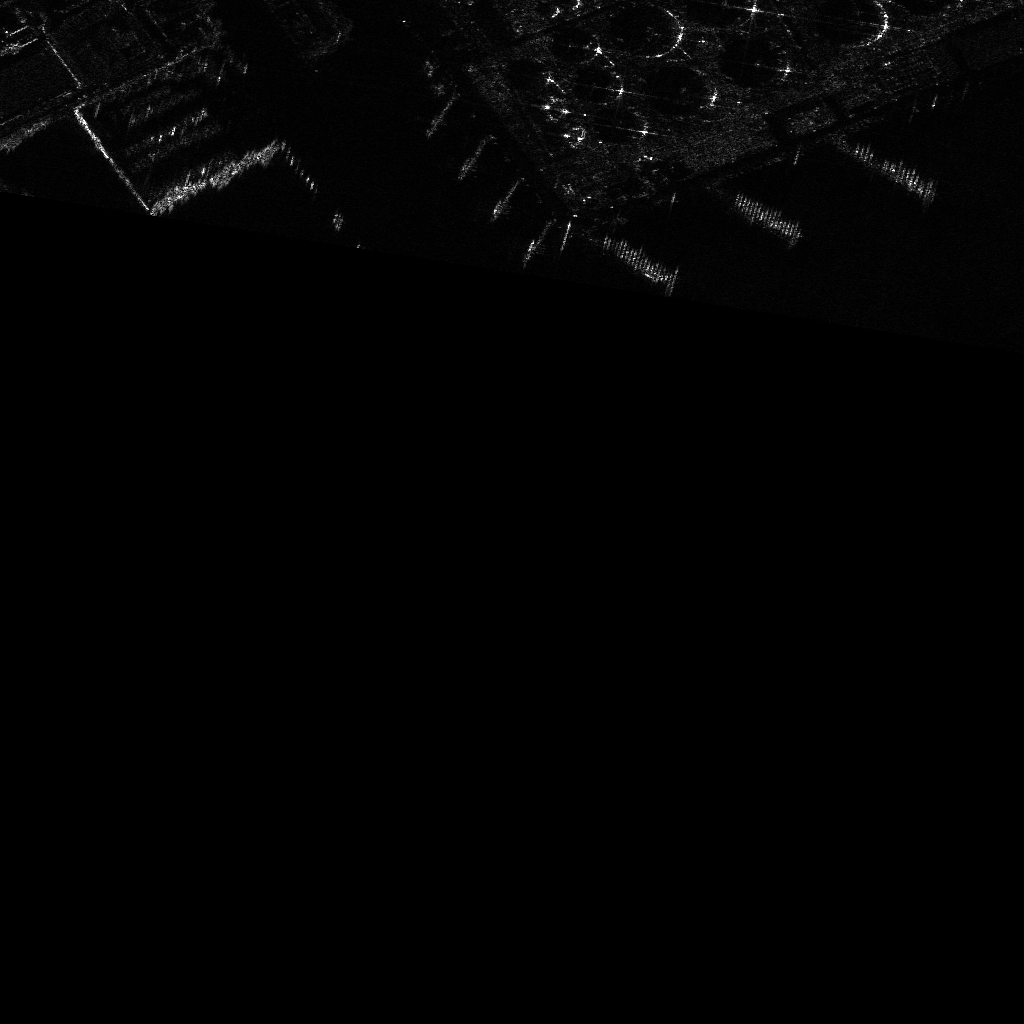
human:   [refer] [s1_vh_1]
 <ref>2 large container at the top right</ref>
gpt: <box>[[69, 19, 79, 21, 30], [81, 15, 91, 17, 32]]</box>

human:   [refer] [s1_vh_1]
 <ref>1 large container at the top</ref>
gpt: <box>[[57, 24, 66, 26, 30]]</box>